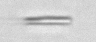
Label: fiber